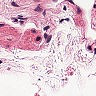
Metastatic tissue present: no